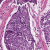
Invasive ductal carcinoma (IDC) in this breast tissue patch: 1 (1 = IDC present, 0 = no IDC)